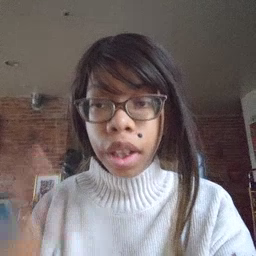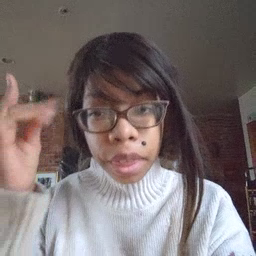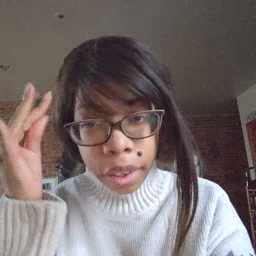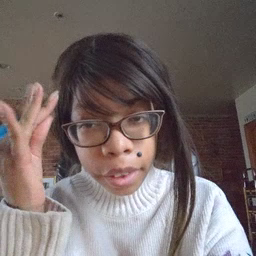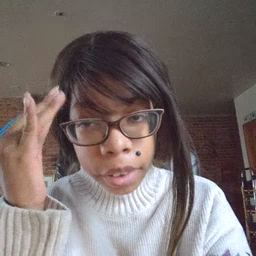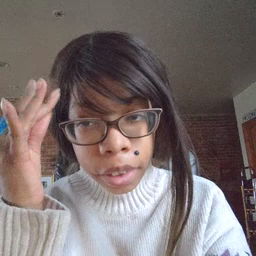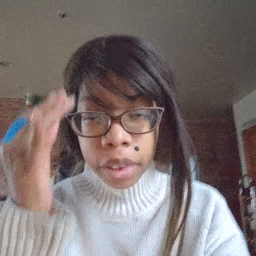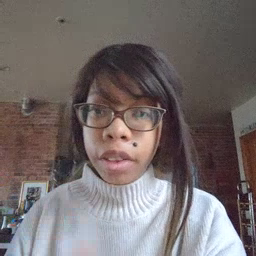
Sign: think